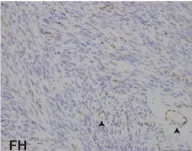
(B-D) Histopathology of uterine fibroids (x20), scale bars: 2 mum. (B) IHC for FH showed diffuse loss of FH staining in the cytoplasm of tumor cells in contrast with the presence of FH staining in blood vessel cells (arrowhead).
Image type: pathology (immunostaining)